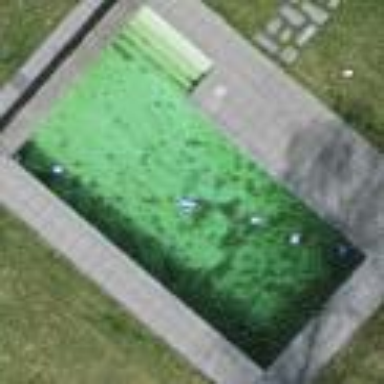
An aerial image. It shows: Outdoor personal swimming pool on leisure land.